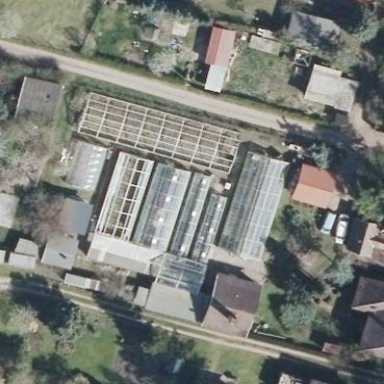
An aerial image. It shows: Greenhouse used for horticulture.